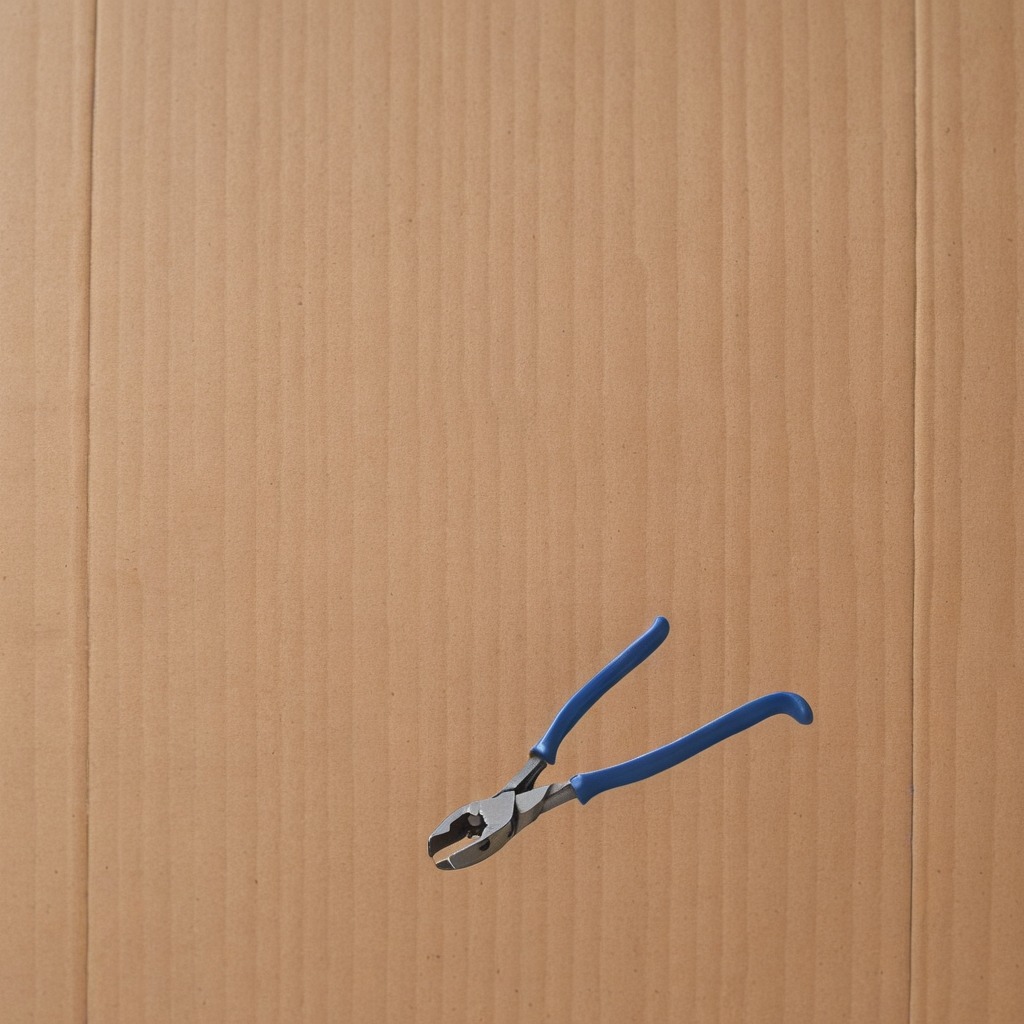
A plier is lying on the cardboard box surface.